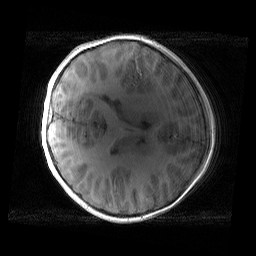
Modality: T1w
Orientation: axial
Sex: female
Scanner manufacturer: siemens
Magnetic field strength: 3 T
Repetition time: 1.9 s
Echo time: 0.00243 s